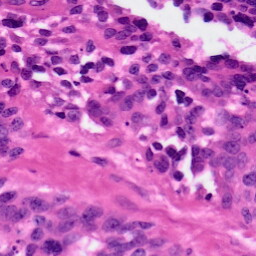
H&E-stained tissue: Ovarian